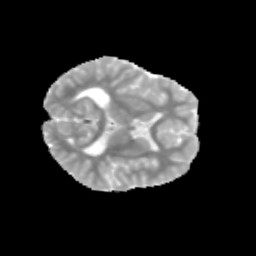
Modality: MD
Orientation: axial
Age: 11
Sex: male
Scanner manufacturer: siemens
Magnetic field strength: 3 T
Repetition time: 3.8 s
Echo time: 0.07 s